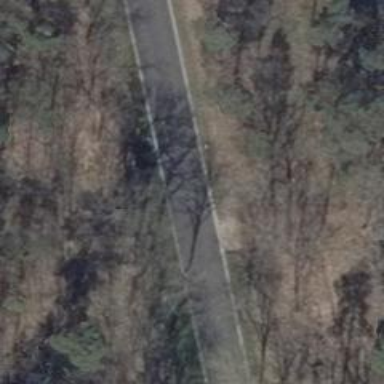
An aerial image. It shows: Secondary road with asphalt surface.